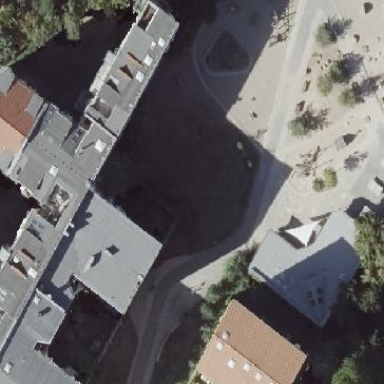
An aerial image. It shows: Playground with sandpit.